Question: consider having a circle on map with center GLatLng (A) and a radius (r) in meters.

How to calculate the GLatLng at position B? Assuming that r is parallel to the equator.
Getting the radius when A and B is given is trivial using the GLatLng.distanceFrom() method - but doing it the other way around not so.
to summarize, given Lat/lng of Point A and R in meters, I need to get Lat/Lng of Point B. direction is not important.
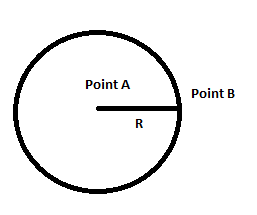
Answer: All you need to do is take the original point and compute the distance for one degree to the east or west. That will give you the distance per degree along that line of latitude. Then divide r by the distance per degree and it will tell you how many degrees B is to the east or west.